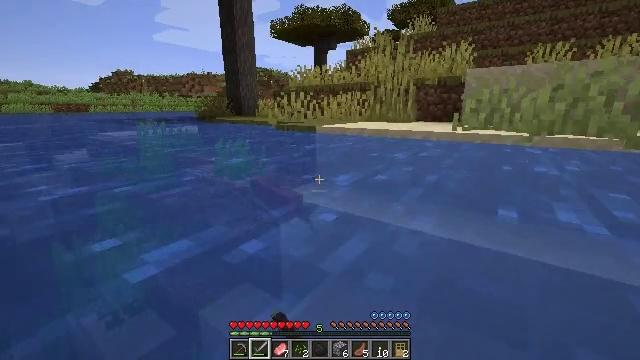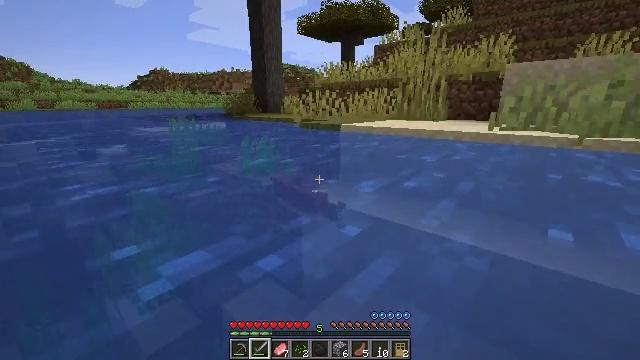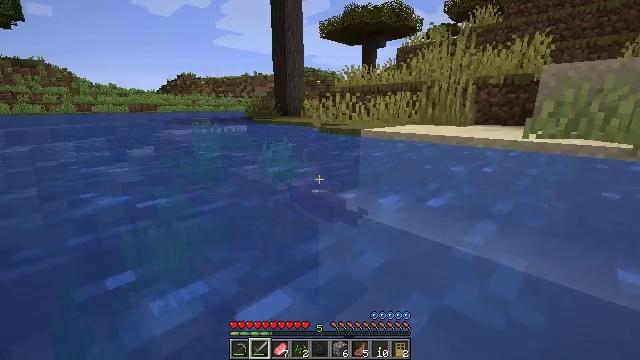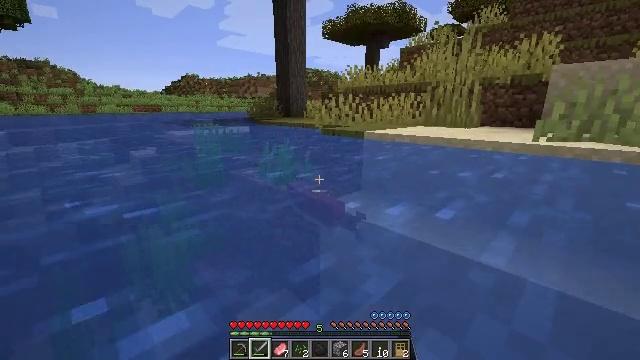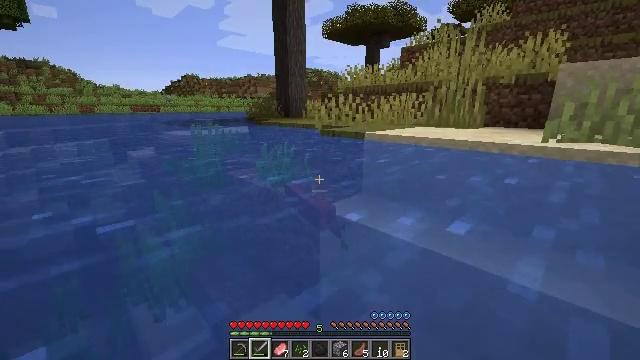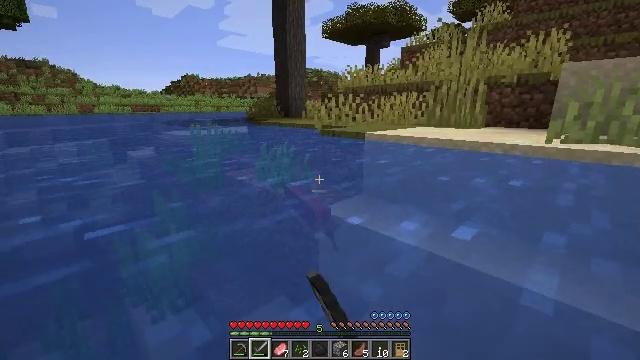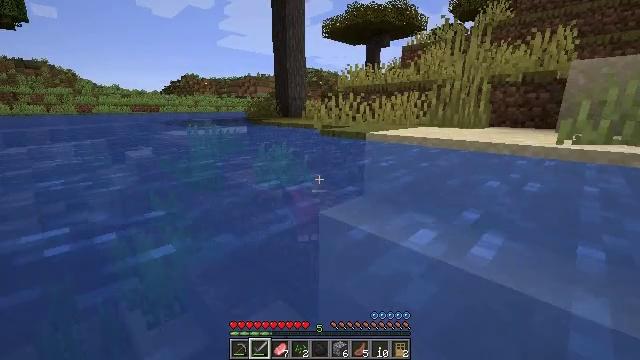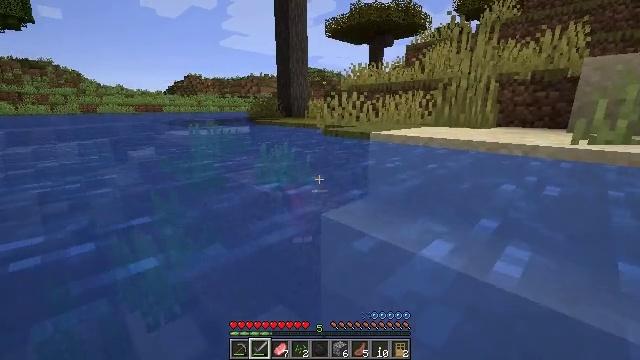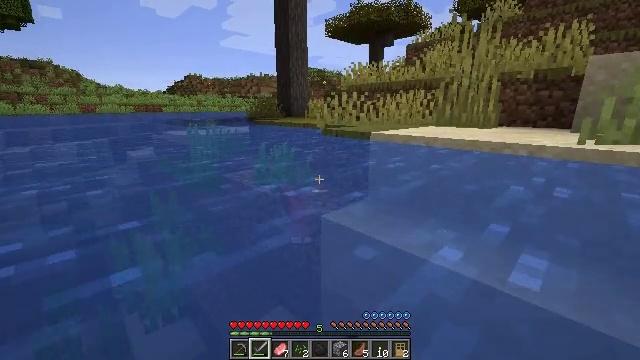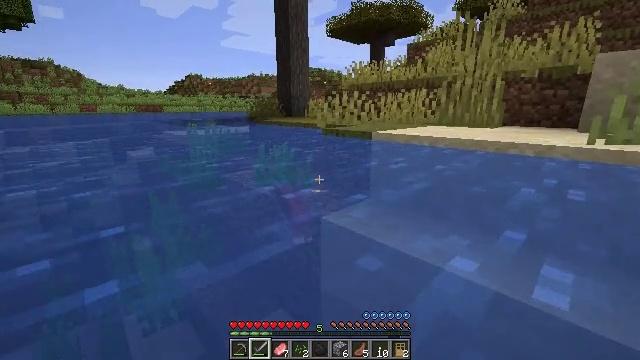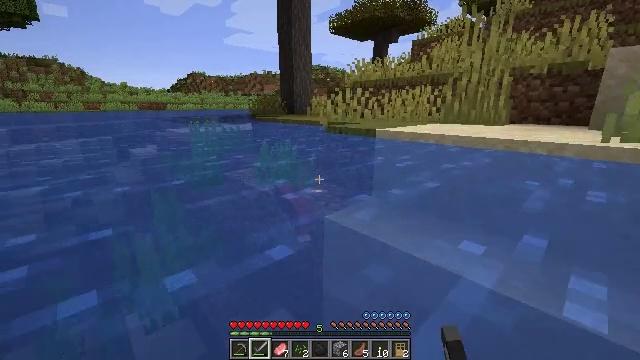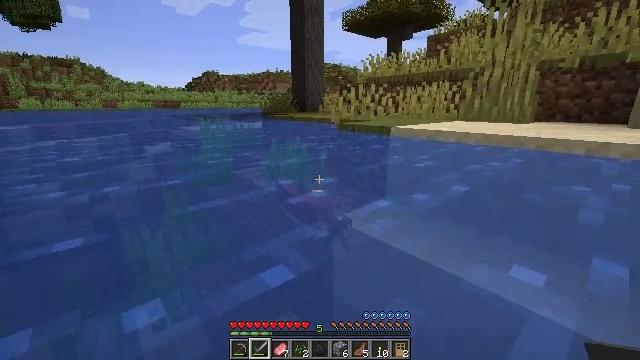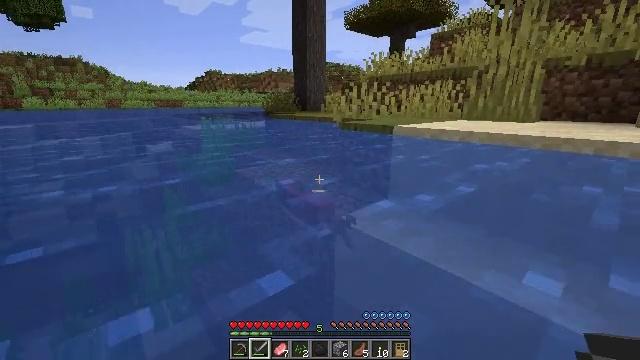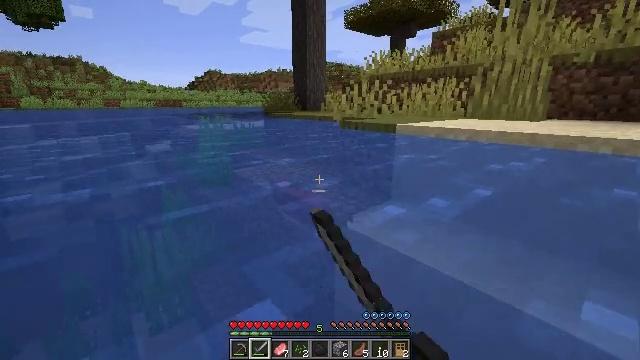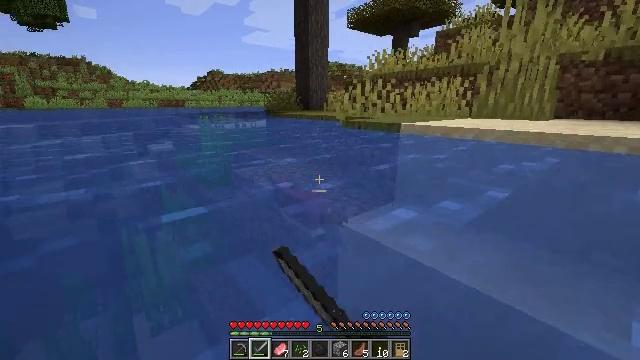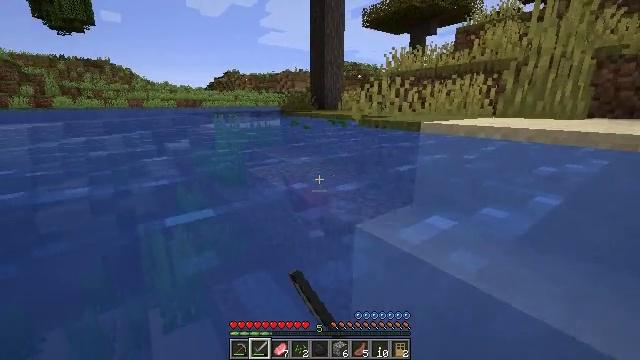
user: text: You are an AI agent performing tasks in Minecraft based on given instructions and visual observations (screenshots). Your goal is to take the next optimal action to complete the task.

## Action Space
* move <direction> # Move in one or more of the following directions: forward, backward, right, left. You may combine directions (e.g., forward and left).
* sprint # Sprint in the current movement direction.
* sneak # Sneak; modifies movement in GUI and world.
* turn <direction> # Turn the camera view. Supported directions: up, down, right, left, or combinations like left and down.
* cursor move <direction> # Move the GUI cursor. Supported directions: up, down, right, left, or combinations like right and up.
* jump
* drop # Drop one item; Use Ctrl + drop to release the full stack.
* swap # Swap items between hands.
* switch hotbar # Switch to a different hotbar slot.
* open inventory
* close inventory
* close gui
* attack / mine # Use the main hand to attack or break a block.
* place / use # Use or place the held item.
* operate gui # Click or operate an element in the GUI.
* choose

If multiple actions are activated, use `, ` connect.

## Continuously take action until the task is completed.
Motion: motion action
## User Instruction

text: Clear the seagrass to get an item.
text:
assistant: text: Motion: move forward, turn left
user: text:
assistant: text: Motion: move forward, turn left
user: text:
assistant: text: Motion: move forward
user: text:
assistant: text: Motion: move forward, attack / mine
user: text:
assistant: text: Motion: move forward, attack / mine
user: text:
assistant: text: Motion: move forward, attack / mine
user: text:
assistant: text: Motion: move forward
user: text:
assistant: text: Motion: move forward
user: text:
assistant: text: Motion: move forward
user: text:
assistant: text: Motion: move forward
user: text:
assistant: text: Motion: move forward, turn left
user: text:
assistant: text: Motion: move forward, attack / mine
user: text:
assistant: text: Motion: move forward and move left, attack / mine
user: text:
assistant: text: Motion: move forward and move left, attack / mine
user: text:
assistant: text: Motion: move forward and move left, turn left
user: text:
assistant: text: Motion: move forward and move left
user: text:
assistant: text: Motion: no_op